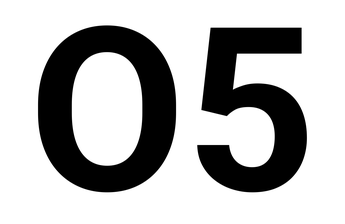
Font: Roboto_Bold